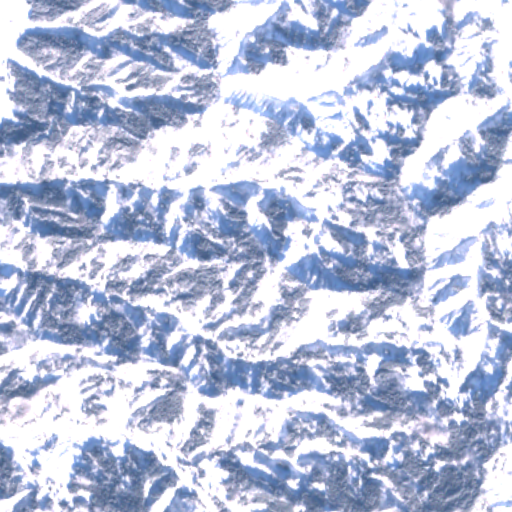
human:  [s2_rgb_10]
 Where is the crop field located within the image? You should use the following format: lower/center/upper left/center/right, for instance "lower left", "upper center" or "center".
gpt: The crop field is located in the lower left of the image.
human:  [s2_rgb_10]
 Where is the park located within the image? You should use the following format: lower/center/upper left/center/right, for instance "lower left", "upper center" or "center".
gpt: The park is located in the upper left of the image.
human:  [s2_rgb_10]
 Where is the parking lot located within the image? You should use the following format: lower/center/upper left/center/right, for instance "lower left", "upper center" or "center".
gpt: The parking lot is located in the lower left of the image.
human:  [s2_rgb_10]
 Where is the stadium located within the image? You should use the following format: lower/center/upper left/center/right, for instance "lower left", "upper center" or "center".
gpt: The stadium is located in the upper left of the image.
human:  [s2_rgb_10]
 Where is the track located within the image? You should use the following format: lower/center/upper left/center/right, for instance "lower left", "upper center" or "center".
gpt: There is no track in the image.